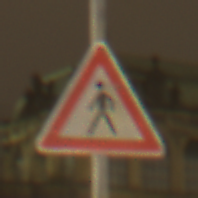
Verkehrszeichen: FussgaengerRechts
Umgebung: Outdoor, Urban
Tageszeit: Night
Wetter: Overcast
Licht: Artificial
Jahreszeit: NotSpecified
Kontrast: HighContrast